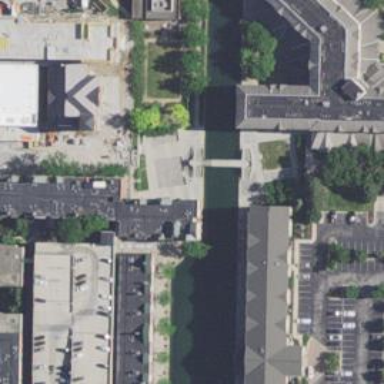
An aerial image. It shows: Public building.